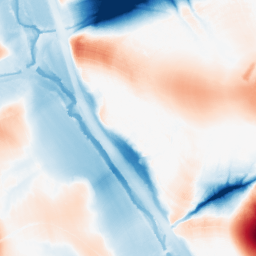
Category: morphological
Decomposition family: tophat_combined
Decomposition parameters: size: 50
Upsampling method: quartic
Upsampling parameters: scale: 8
Upsampling scale: 8